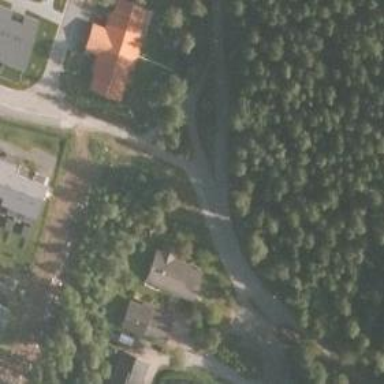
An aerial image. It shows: Cycleway.